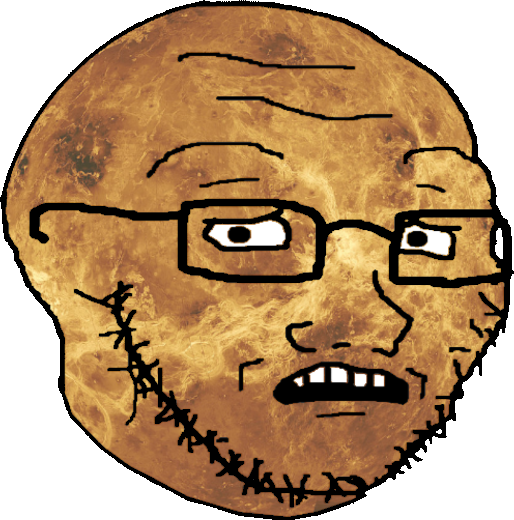
Label: 5_Soyjak